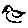
Label: bird